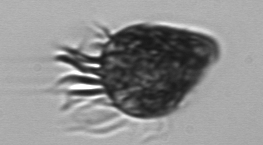
Label: Strombidium_morphotype2